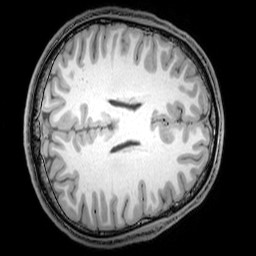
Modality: T1w
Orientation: axial
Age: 22
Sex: male
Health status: healthy
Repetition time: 0.081 s
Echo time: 0.037 s